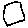
Label: square